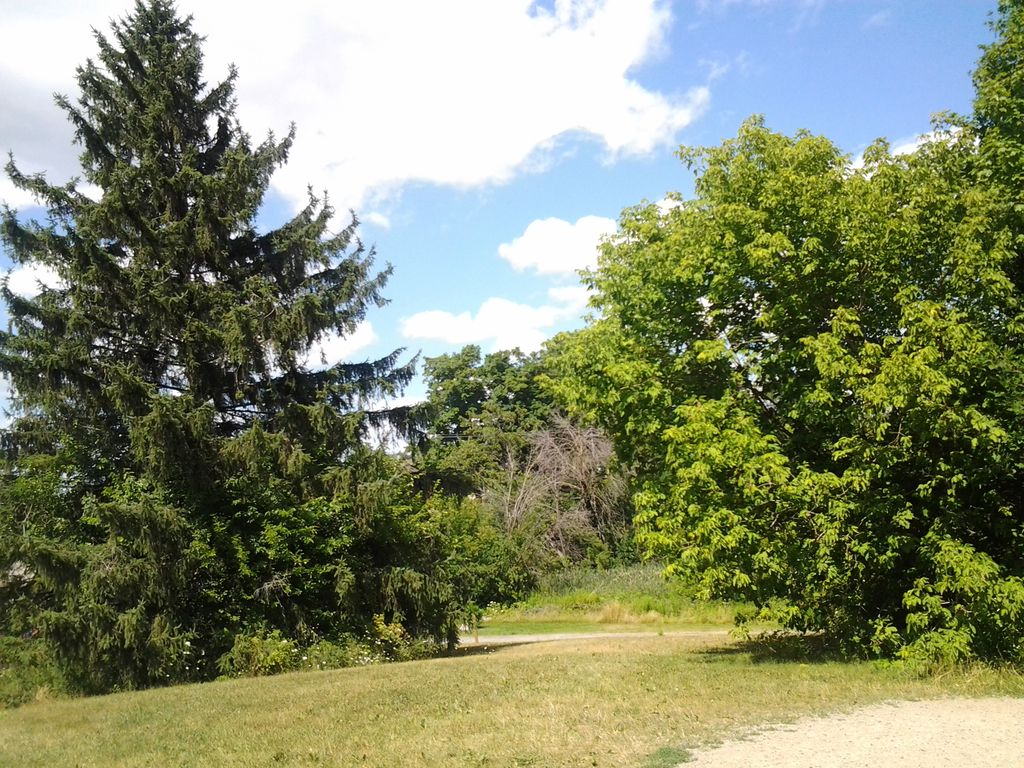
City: hamilton